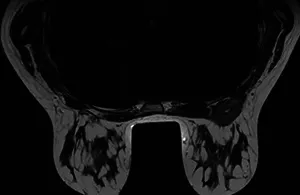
B. T2-weighted image. Deep right upper mammary lesion, at least partially intra-pectoral, oblong in shape, with irregular margin.
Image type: radiology (mri)